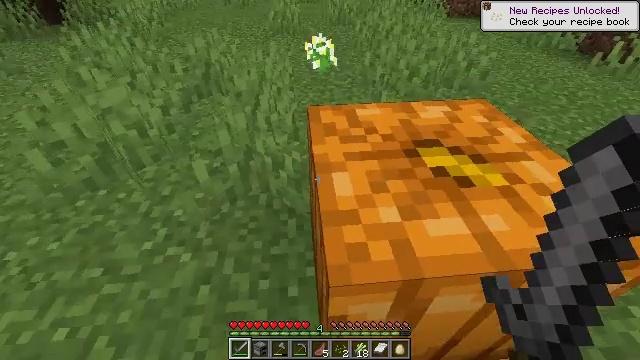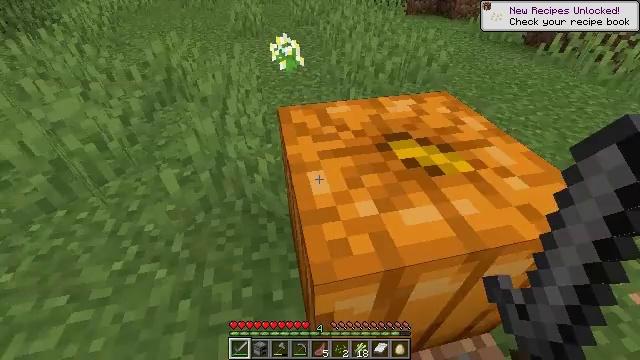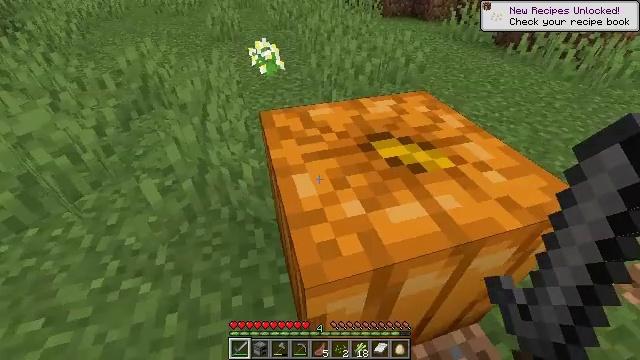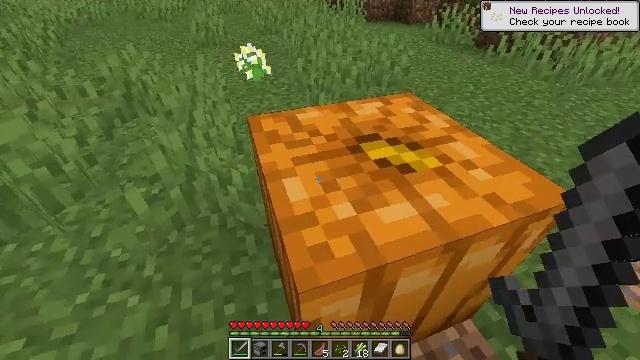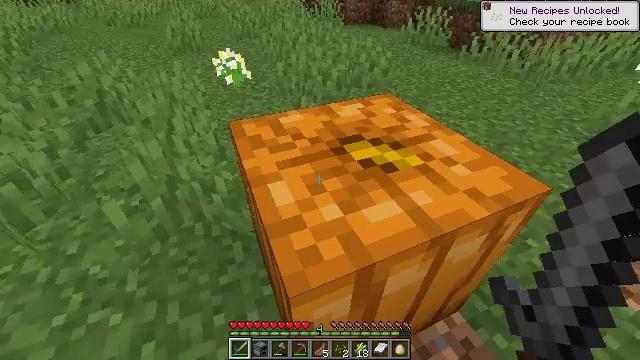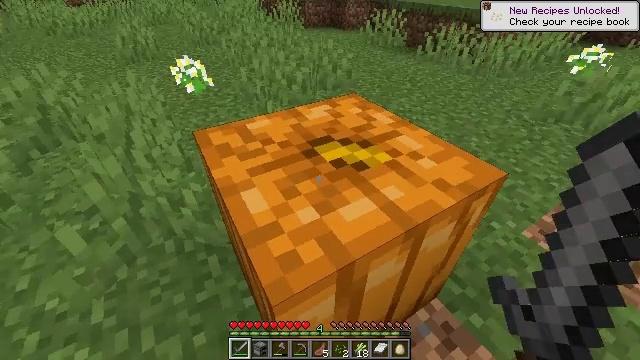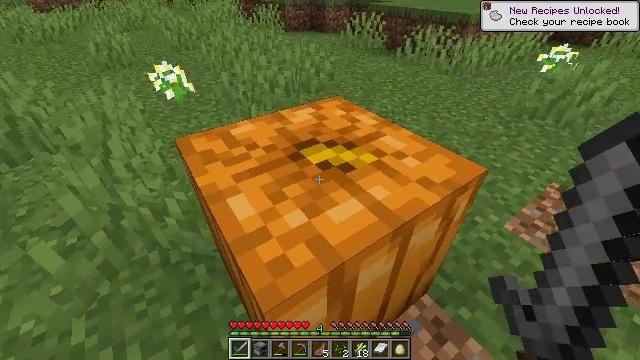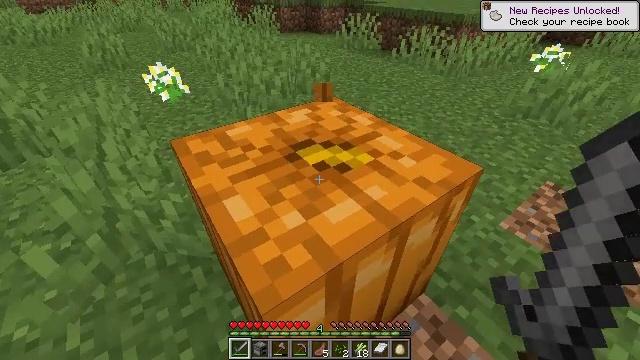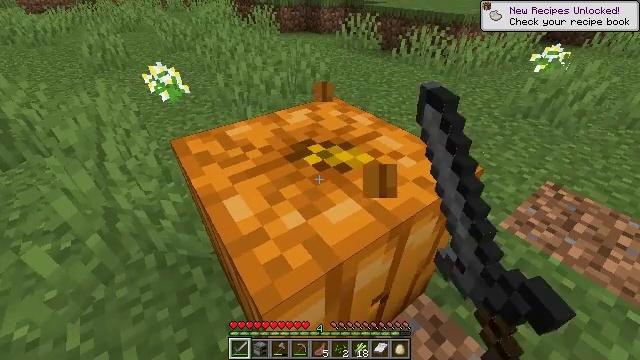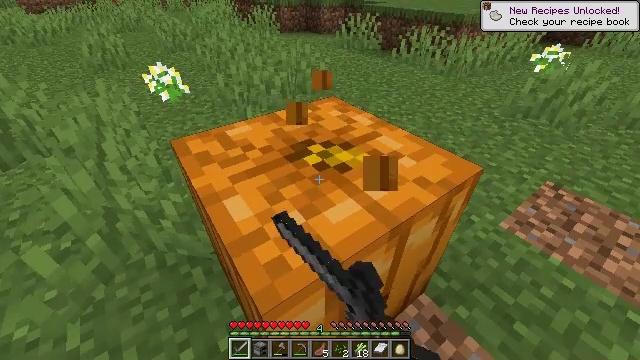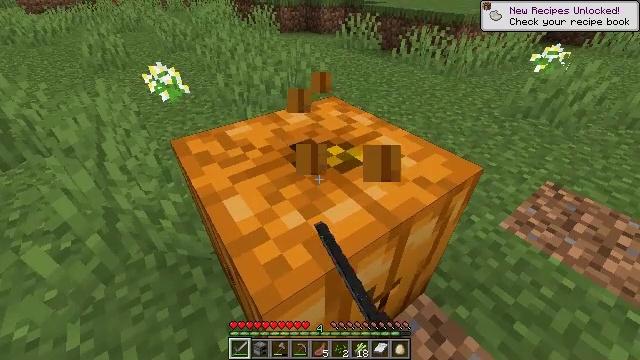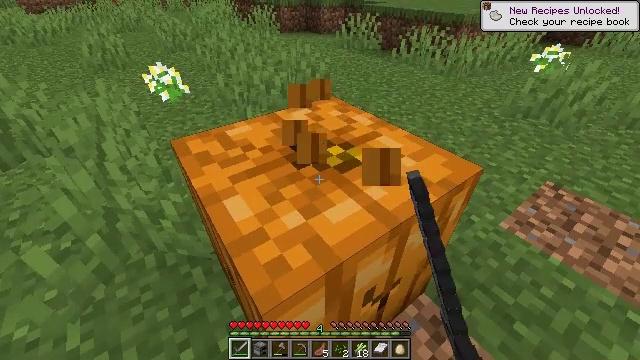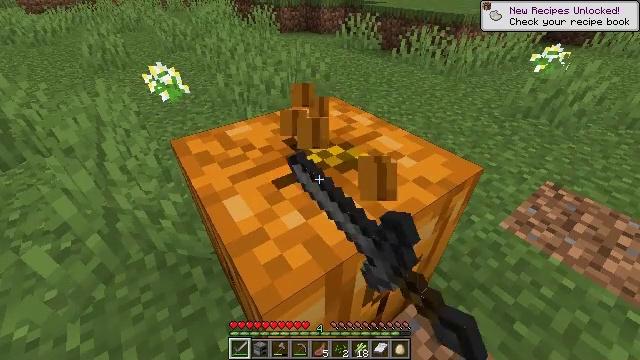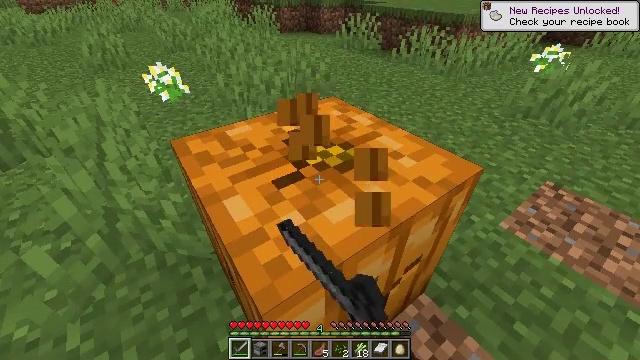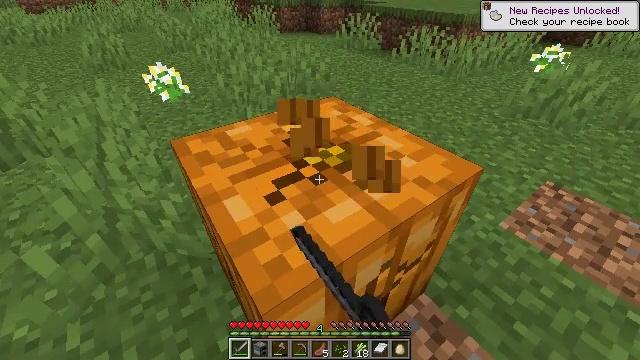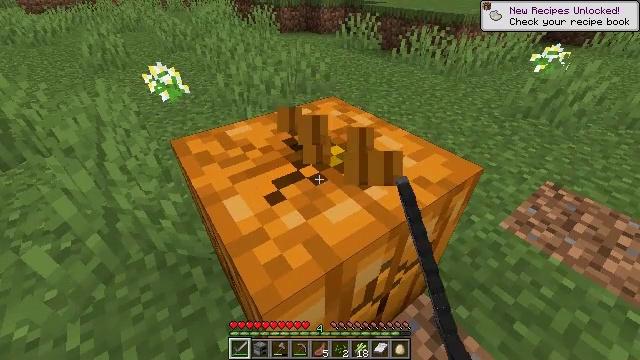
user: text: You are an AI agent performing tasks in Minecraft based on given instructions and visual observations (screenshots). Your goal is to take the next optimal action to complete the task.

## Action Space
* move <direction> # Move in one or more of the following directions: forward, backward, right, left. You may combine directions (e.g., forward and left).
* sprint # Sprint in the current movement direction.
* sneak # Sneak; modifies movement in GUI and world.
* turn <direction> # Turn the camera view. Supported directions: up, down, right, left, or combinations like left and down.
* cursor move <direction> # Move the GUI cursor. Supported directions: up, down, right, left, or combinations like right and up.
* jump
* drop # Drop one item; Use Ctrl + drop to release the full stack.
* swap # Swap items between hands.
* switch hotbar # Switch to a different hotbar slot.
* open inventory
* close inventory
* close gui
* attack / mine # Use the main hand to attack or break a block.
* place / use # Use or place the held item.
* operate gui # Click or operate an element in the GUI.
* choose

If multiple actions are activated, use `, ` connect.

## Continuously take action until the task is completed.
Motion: motion action
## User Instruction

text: Collect the pumpkin by holding left button.
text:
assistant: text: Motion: turn right
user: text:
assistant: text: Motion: turn right
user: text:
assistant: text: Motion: turn right
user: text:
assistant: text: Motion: turn right
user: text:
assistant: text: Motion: turn right
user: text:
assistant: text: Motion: turn right
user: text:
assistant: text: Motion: attack / mine
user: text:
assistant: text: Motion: attack / mine
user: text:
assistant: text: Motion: attack / mine
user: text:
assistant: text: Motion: attack / mine
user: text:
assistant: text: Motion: attack / mine
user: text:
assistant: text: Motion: attack / mine
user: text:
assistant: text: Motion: attack / mine
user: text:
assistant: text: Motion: attack / mine
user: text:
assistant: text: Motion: attack / mine
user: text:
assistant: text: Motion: attack / mine
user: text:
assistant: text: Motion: attack / mine
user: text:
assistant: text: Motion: attack / mine
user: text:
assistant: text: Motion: attack / mine
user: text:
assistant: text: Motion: attack / mine
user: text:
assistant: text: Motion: attack / mine
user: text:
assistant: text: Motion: attack / mine
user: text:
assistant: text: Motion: attack / mine
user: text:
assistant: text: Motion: attack / mine
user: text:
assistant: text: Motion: attack / mine
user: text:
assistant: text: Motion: attack / mine
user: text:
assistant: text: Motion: attack / mine
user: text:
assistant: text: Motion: attack / mine
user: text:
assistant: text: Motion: attack / mine
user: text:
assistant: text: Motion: attack / mine